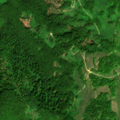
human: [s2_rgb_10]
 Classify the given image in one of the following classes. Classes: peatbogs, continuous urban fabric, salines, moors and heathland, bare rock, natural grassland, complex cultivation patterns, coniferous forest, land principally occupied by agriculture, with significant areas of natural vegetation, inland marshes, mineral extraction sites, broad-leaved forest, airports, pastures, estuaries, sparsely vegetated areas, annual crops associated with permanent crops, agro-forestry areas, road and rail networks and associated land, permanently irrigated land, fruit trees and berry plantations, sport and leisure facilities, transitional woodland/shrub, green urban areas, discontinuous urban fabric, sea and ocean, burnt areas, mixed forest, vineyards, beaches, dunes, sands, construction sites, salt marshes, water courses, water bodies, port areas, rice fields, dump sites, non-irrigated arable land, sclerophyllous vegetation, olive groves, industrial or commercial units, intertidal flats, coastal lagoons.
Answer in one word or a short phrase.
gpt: broad-leaved forest, transitional woodland/shrub